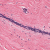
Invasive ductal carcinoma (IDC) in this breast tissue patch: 0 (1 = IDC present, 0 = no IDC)